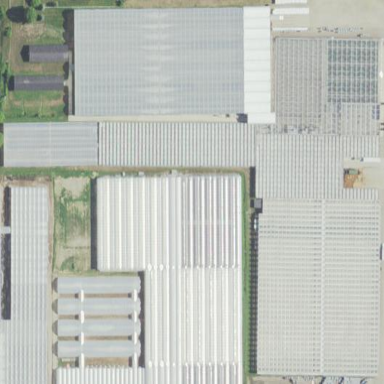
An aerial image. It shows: Greenhouse.